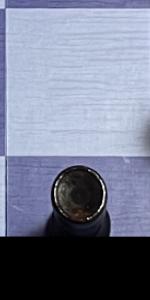
Label: Rook_Black